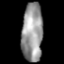
Tissue: lung
Cell type: T cells
Senescence score: 0.2309
Nuclear area (px): 1212
Mean DAPI intensity: 151.753